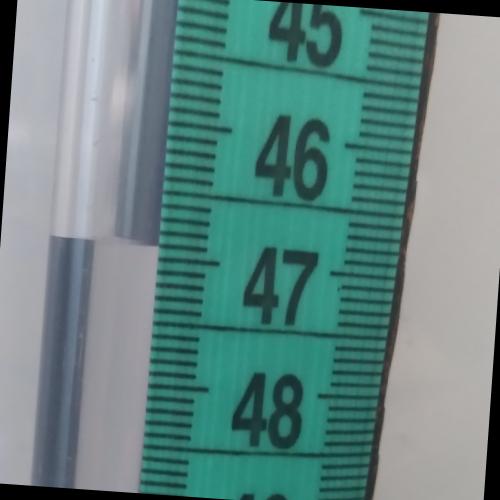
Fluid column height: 46.9 cm